Interaction volume radius: 10 \u00c5
Interaction volume height: 45 \u00c5
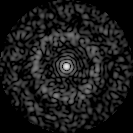
Disorder parameter: 0.8568